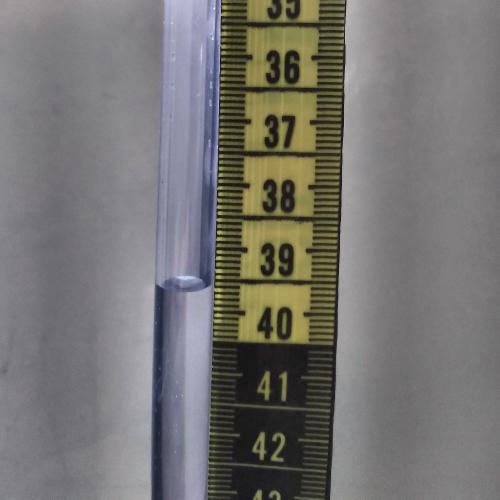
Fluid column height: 39.7 cm